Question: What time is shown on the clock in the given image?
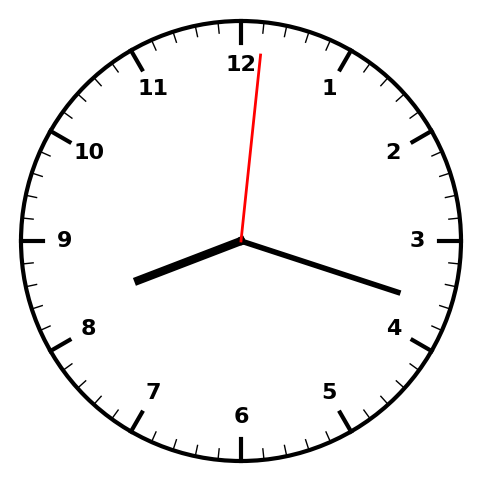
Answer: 08:18:01